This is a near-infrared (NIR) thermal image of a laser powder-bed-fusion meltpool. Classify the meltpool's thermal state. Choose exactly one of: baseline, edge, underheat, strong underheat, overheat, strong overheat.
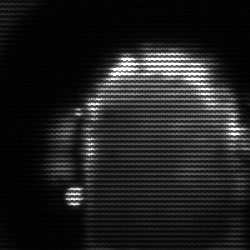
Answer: baseline